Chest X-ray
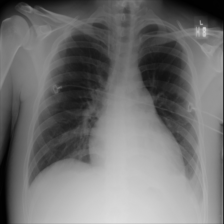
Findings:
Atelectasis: negative
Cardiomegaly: positive
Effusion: positive
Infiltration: negative
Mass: negative
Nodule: negative
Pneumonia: negative
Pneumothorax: negative
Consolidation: negative
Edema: negative
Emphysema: negative
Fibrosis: negative
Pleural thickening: negative
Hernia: negative